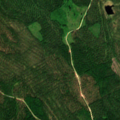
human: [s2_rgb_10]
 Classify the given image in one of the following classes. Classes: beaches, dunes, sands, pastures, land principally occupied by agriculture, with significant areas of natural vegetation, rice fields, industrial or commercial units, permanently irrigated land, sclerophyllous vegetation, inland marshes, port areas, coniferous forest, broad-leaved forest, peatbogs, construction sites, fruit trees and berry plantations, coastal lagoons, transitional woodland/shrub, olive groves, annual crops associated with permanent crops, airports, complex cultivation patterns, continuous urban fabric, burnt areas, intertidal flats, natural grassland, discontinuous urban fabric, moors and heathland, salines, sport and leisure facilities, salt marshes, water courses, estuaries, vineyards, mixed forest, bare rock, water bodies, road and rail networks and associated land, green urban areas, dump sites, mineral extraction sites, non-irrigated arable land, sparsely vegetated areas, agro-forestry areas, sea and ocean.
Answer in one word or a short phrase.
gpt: coniferous forest, mixed forest